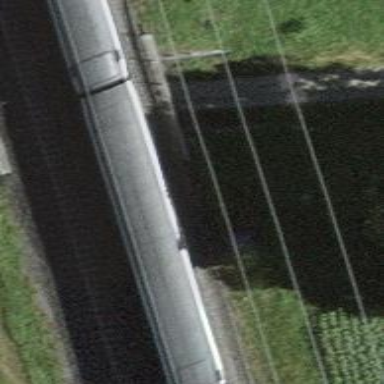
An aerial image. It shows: Single-track railway with electrified contact lines.